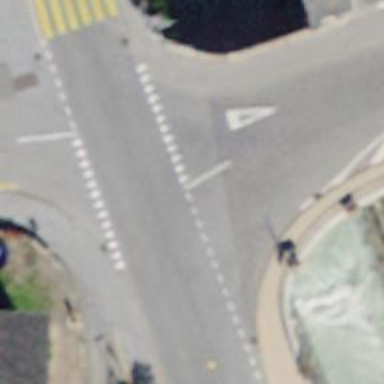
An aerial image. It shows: Road with "give way" sign.